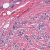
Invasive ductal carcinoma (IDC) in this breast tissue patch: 1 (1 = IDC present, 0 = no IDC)